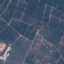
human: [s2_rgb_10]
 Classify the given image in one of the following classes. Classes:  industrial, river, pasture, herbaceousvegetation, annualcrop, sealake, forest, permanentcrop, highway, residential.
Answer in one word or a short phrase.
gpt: PermanentCrop